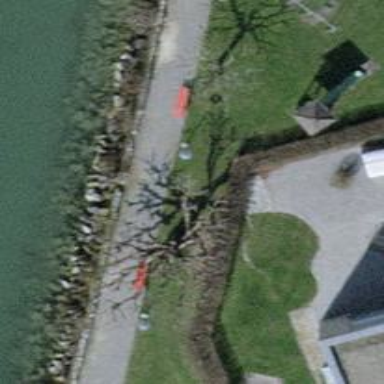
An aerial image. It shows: Red bench.